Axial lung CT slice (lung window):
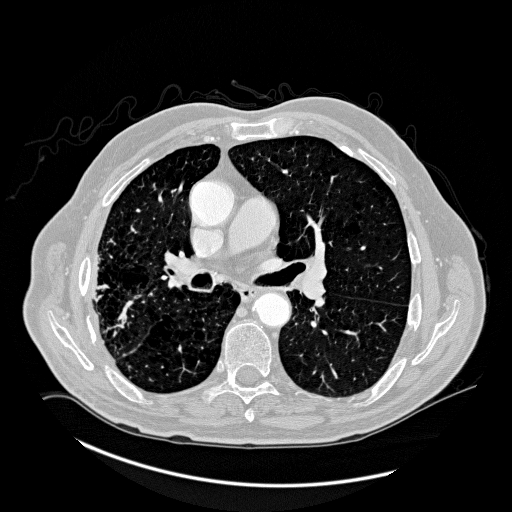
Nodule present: no